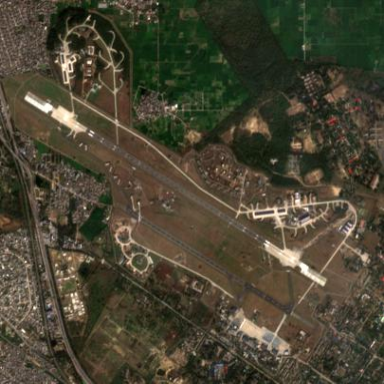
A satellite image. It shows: Military airfield located within larger aerodrome area.